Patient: sex M, age 60
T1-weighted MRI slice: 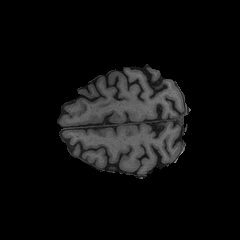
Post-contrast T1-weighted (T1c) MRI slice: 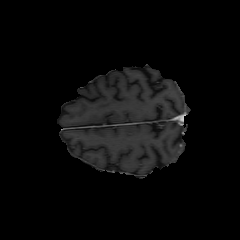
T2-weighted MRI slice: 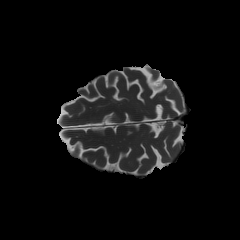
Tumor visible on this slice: no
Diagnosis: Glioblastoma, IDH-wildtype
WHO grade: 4